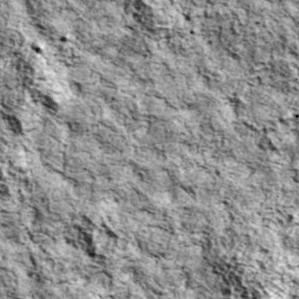
Label: non_frost